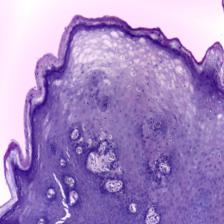
Diagnosis: Normal